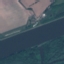
Label: River